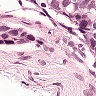
Metastatic tissue present: yes